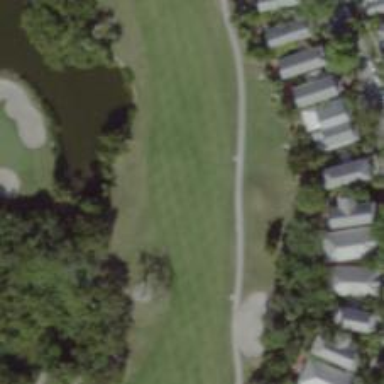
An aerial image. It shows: Golf hole.